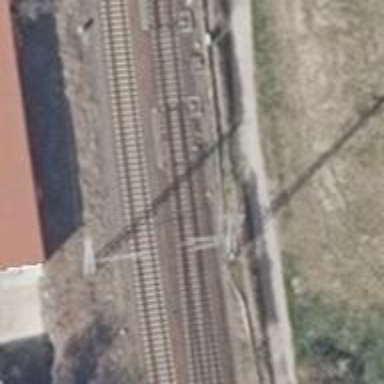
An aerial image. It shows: Railway switch.